Question: I want to Unit Test this simple activity (Please focus on the function):
'''
public class MainActivity extends Activity implements OnClickListener {
private EditText edtValue1;
private EditText edtValue2;
private TextView txtResult;
private Button btnAdd;
private Button btnMuliply;
private ICalculator calculator;
final String LOG_TAG = "MainScreen";
@Override
protected void onCreate(Bundle savedInstanceState) {
super.onCreate(savedInstanceState);
setContentView(R.layout.activity_main);
edtValue1 = (EditText) findViewById(R.id.value1);
edtValue2 = (EditText) findViewById(R.id.value2);
txtResult = (TextView) findViewById(R.id.result);
btnAdd = (Button) findViewById(R.id.addValues);
btnMuliply = (Button) findViewById(R.id.multiplyValues);
btnAdd.setOnClickListener(this);
btnMuliply.setOnClickListener(this);
calculator = new Calculator();
}
@Override
public void onClick(View v) {
int val1 = 0;
int val2 = 0;
try {
val1 = Integer.parseInt(edtValue1.getText().toString());
val2 = Integer.parseInt(edtValue2.getText().toString());
}
catch (NumberFormatException exc) {
Log.e(LOG_TAG, exc.getMessage(), exc);
throw exc;
}
switch (v.getId()) {
case R.id.addValues:
txtResult.setText(calculator.addNumbers(val1, val2).toString());
break;
case R.id.multiplyValues:
txtResult.setText(calculator.multiplyNumbers(val1, val2).toString());
break;
}
}
}
'''
The facade looks like this :

Here is the simple JUnit Test Case (Please focus on the method):
'''
public class MainActivityTest extends
ActivityInstrumentationTestCase2<MainActivity> {
MainActivity mainActivity;
private TextView txtResult;
public MainActivityTest() {
super(MainActivity.class);
}
@Before
public void setUp() throws Exception {
mainActivity = getActivity();
txtResult = (TextView) mainActivity.findViewById(R.id.result);
}
private final static String NUMBER_24 = "2 4 ENTER ";
private final static String NUMBER_74 = "7 4 ENTER ";
private final static String ADD_RESULT = "98";
@After
protected void tearDown() throws Exception {
}
@Test
public void testAddValues() {
sendKeys(NUMBER_24 + NUMBER_74 + "ENTER");
// get result
String mathResult = txtResult.getText().toString();
assertTrue("Add result should be 98", mathResult.equals(ADD_RESULT));
}
private final static String NUMBER_5_DOT_5 = "5 PERIOD 5 ENTER ";
@Test(expected = NumberFormatException.class)
public void testAddDecimalValues_NumberFormatException() {
sendKeys(NUMBER_5_DOT_5 + NUMBER_74 + "ENTER");
}
}
'''
When I launch Unit Test works perfectly but method doesn't take into account the 'expected = IllegalArgumentException.class' and test failed...
Here is the Logcat :
'''
[2015-05-27 12:52:42 - SimpleCalcTest] Launching instrumentation android.test.InstrumentationTestRunner on 0123456789ABCDEF
[2015-05-27 12:52:42 - SimpleCalcTest] Test run failed: Instrumentation run failed due to 'Process crashed.'
[2015-05-27 12:52:42 - SimpleCalcTest] Test run finished
[2015-05-27 12:52:43 - SimpleCalcTest] Sending test information to Eclipse
[2015-05-27 12:52:44 - SimpleCalcTest] Test run failed: Instrumentation run failed due to 'java.lang.NumberFormatException'
[2015-05-27 12:52:44 - SimpleCalcTest] Test run finished
'''
The question is:
Thank you so much.
PS : I tried differents approach from <URL> but I have got the same result
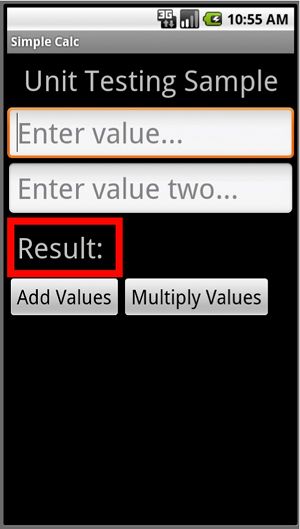
Answer: Finally, I think can't test an expected exception because is used to automate a manual testing and, a manual testing mustn't meet an exception...
That's why, in order to test an error case, we would have to make an Unit Test only on business class.
In class, I have to handle the exception. I can post my code solution if you want.
Thank you